Interaction volume radius: 5 \u00c5
Interaction volume height: 15 \u00c5
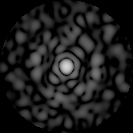
Disorder parameter: 0.8429